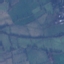
Land use / land cover: Pasture